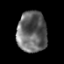
Tissue: prostate
Cell type: T cells
Senescence score: 0.7074
Nuclear area (px): 1192
Mean DAPI intensity: 100.818